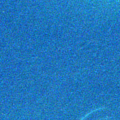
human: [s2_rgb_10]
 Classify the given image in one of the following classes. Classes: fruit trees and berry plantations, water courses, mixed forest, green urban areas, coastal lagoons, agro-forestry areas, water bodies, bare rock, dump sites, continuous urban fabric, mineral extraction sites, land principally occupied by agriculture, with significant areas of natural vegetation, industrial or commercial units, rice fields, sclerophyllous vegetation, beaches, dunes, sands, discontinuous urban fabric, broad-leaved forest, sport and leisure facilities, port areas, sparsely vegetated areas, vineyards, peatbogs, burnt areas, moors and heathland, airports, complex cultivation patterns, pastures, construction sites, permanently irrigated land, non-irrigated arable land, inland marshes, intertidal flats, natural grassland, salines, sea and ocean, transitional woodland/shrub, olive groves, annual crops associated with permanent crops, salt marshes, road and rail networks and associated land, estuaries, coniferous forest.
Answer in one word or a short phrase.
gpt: sea and ocean